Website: lowes
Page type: billing-address
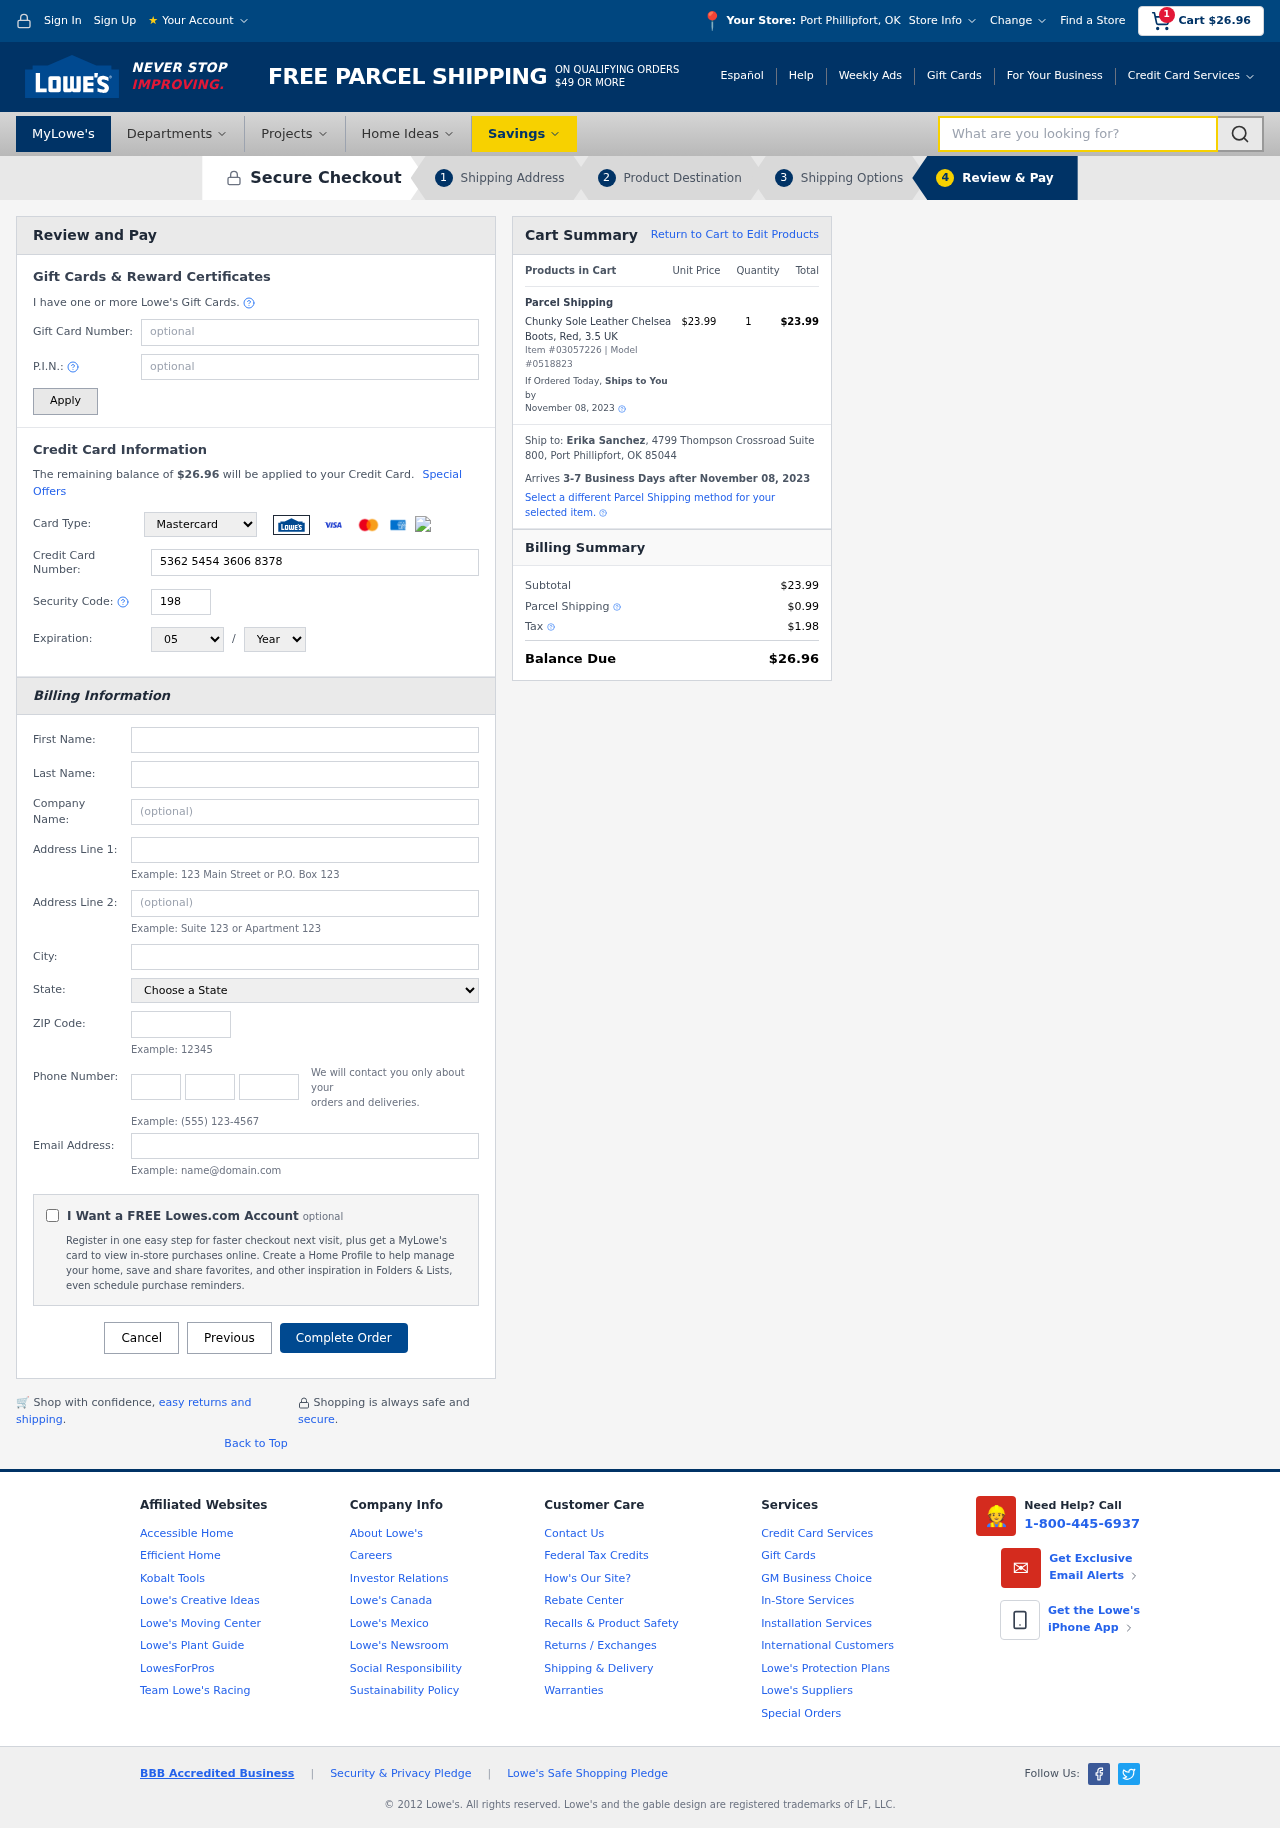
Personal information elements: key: PII_CARD_CVV
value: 198
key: PII_CARD_EXPIRY_MONTH
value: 05
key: PII_CARD_EXPIRY_YEAR
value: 26
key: PII_CARD_NUMBER
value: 5362 5454 3606 8378
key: PII_CARD_TYPE
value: Mastercard
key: PII_CITY
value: Port Phillipfort
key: PII_CITY_STATE
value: Port Phillipfort, OK
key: PII_COMPANY
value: Castro-Lee
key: PII_EMAIL
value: erika.sanchez@hotmail.com
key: PII_FIRSTNAME
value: Erika
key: PII_FULLNAME
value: Erika Sanchez
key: PII_LASTNAME
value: Sanchez
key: PII_PHONE_AREA
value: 927
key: PII_PHONE_PREFIX
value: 779
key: PII_PHONE_SUFFIX
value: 2157
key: PII_POSTCODE
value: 85044
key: PII_STATE
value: Oklahoma
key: PII_STREET
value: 4799 Thompson Crossroad Suite 800
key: PII_STREET2
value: Suite 381
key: PII_CITY_STATE_ZIP
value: Port Phillipfort, OK 85044
Product elements: key: PRODUCT1_NAME
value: Chunky Sole Leather Chelsea Boots, Red, 3.5 UK
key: PRODUCT1_PRICE
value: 23.99
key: PRODUCT1_QUANTITY
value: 1
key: PRODUCT_ITEM_NUMBER
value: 03057226
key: PRODUCT_MODEL_NUMBER
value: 0518823
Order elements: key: ORDER_SUBTOTAL
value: $26.96
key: ORDER_TOTAL
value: $26.96
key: ORDER_SHIPPING_DATE
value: November 08, 2023
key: ORDER_SUBTOTAL
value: $23.99
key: ORDER_DELIVERY_DATE
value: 3-7 Business Days after November 08, 2023
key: ORDER_SHIPPING_DATE2
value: November 08, 2023
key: ORDER_SUBTOTAL2
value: $23.99
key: ORDER_SHIPPING_COST
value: $0.99
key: ORDER_TAX
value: $1.98
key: ORDER_TOTAL2
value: $26.96
Search elements: key: HEADER_SEARCH
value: What are you looking for?